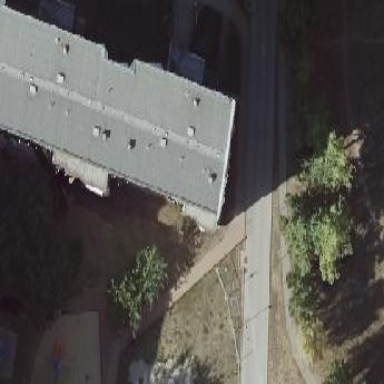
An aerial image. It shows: Building with apartments and flat roof.